Brain MRI, modality: ceT1
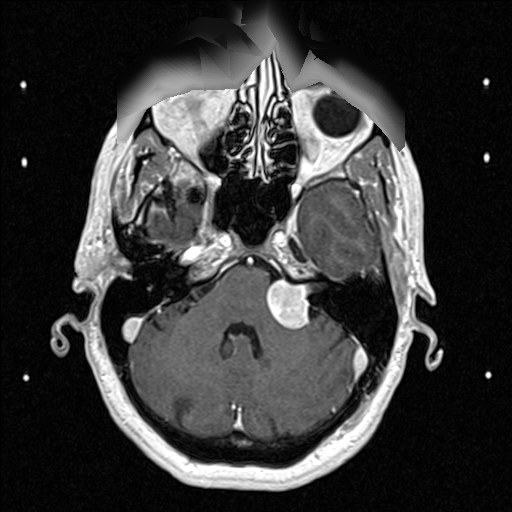